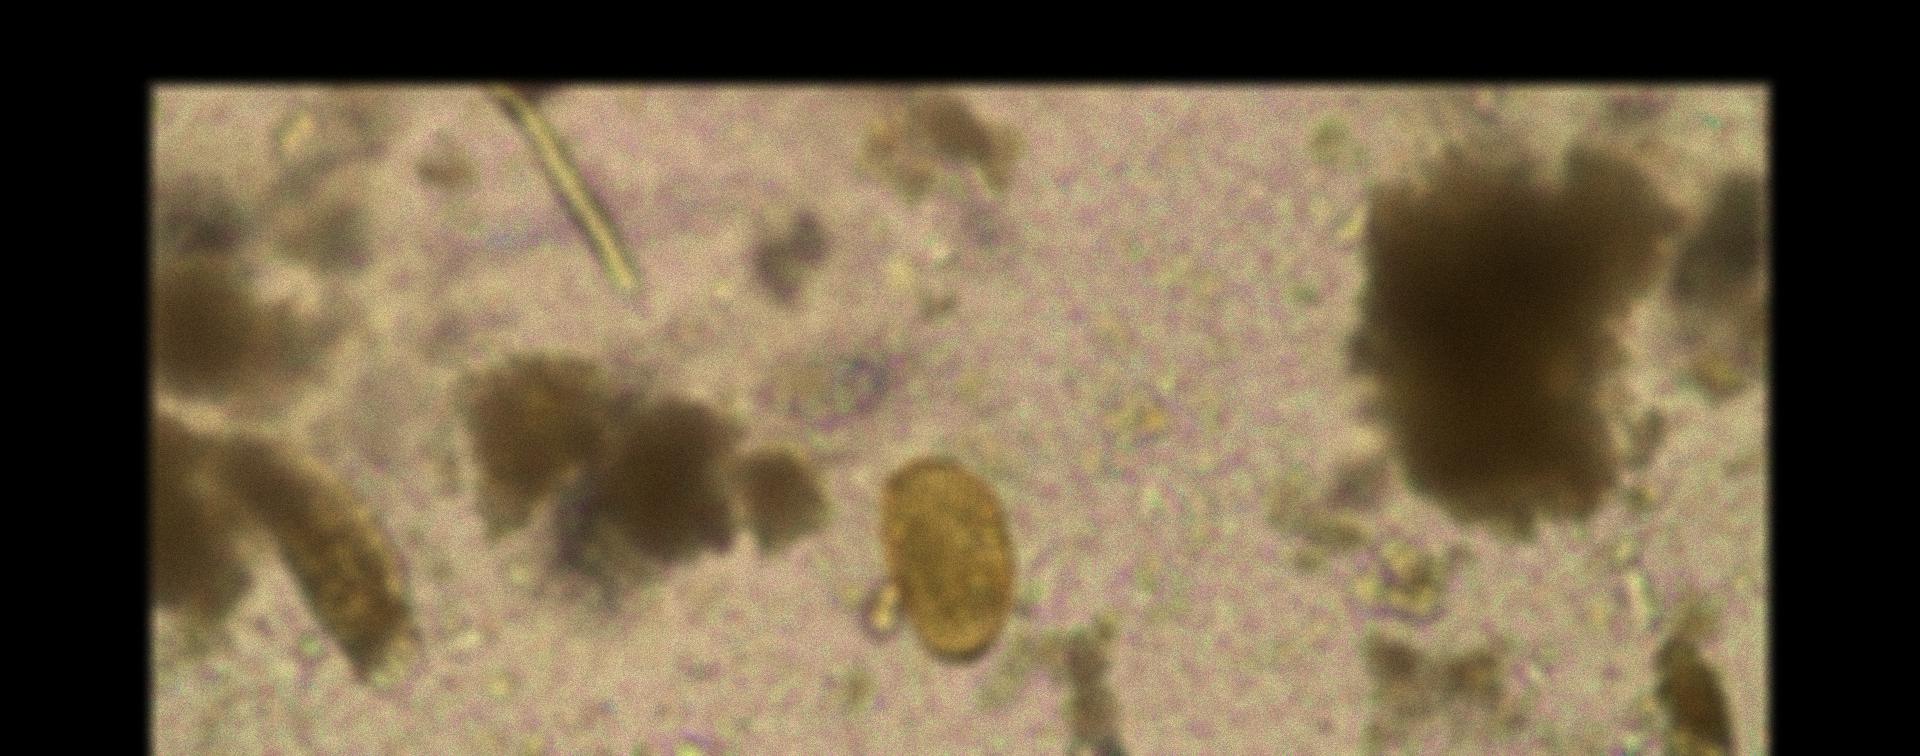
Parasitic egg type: Paragonimus spp